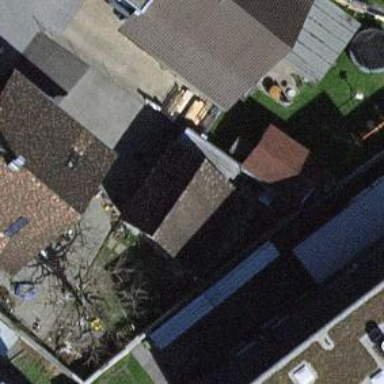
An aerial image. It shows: Shed building.